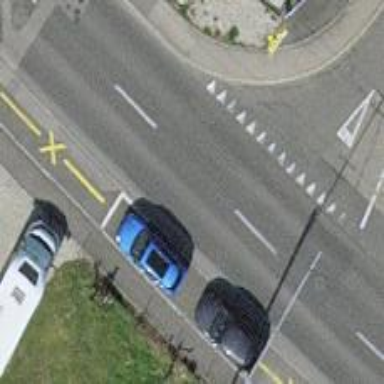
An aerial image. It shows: Tertiary road with asphalt surface and sidewalks on both sides.